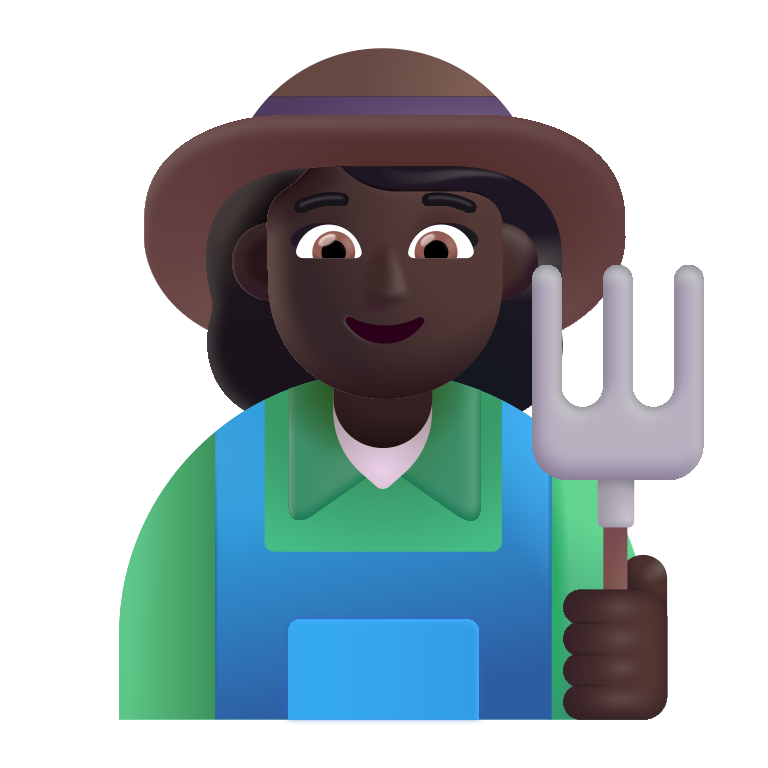
woman farmer color dark